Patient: sex M, age 65
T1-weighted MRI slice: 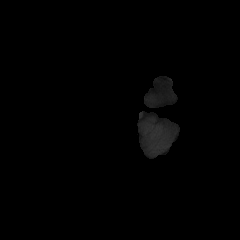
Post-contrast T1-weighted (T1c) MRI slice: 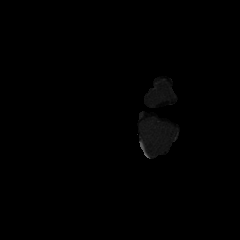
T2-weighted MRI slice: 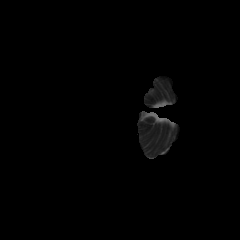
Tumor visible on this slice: no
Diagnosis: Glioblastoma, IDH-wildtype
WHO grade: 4